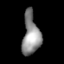
Tissue: lung
Cell type: Epithelial cells
Senescence score: 0.5825
Nuclear area (px): 703
Mean DAPI intensity: 141.838